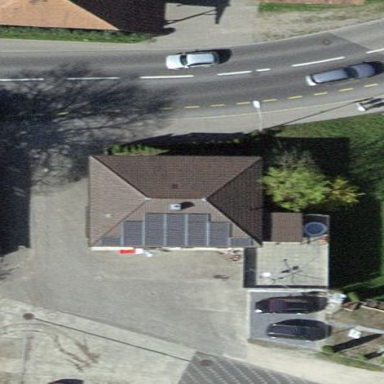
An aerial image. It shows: Hipped roof on residential building.